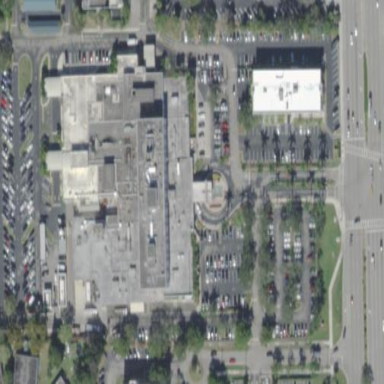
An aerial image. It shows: Hospital building.